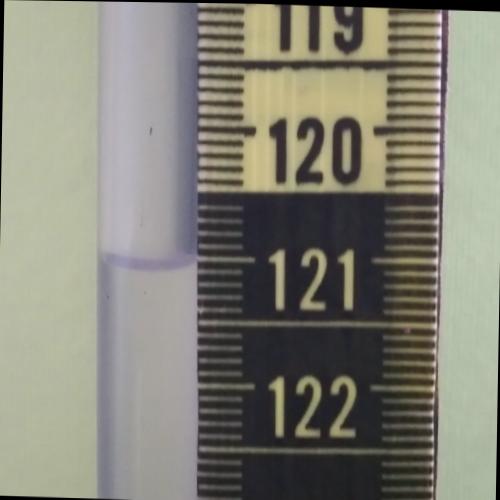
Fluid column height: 121.1 cm